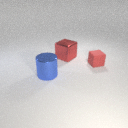
large blue metal cylinder to the left of large red metal cube